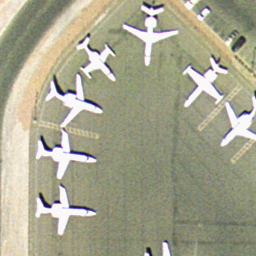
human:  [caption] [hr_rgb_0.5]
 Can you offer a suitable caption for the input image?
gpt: There are seven different kinds of airplanes stopped at the airport .

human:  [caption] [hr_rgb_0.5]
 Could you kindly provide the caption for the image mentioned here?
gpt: There are seven airplanes stopped neatly at the airport .

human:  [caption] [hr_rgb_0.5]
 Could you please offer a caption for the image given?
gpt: Seven airplanes are stopped at the airport .

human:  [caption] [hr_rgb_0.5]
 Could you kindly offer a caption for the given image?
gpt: There are seven airplanes in the airport .

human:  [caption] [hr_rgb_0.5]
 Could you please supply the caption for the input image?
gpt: Seven white airplanes are stopped at the airport .